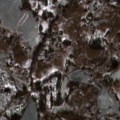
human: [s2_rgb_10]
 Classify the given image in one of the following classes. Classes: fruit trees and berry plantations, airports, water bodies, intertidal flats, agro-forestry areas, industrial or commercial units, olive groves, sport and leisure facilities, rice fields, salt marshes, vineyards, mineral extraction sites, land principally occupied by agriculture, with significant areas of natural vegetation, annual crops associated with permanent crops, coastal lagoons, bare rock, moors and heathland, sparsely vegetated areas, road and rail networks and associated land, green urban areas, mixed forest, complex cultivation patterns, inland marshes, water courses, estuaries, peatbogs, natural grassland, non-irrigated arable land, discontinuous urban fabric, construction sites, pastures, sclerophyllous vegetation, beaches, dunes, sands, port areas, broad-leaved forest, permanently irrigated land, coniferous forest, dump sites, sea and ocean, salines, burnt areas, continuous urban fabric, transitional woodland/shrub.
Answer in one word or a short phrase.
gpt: fruit trees and berry plantations, pastures, complex cultivation patterns, land principally occupied by agriculture, with significant areas of natural vegetation